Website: walmart
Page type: customer-info-address
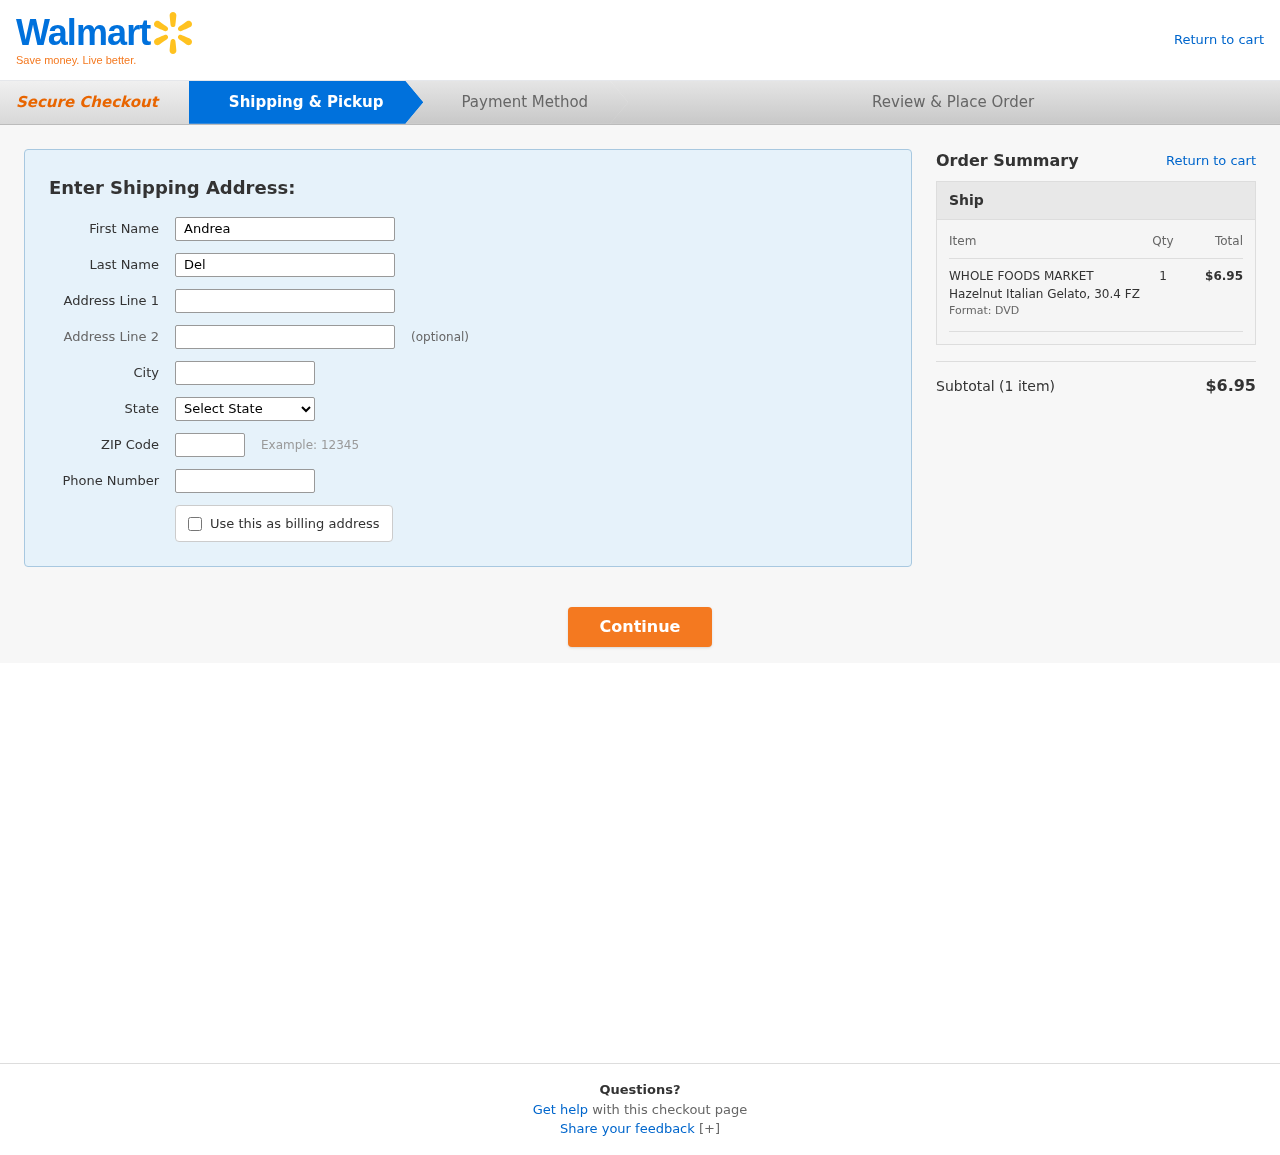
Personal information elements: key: PII_CITY
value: Crystalview
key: PII_FIRSTNAME
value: Andrea
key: PII_LASTNAME
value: Deleon
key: PII_PHONE
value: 9868479703
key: PII_POSTCODE
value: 99832
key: PII_STATE
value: Georgia
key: PII_STREET
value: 17275 Michael Gardens Apt. 926
Product elements: key: PRODUCT1_NAME
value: WHOLE FOODS MARKET Hazelnut Italian Gelato, 30.4 FZ
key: PRODUCT1_QUANTITY
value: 1
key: PRODUCT1_LINE_TOTAL
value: $6.95
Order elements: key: ORDER_NUM_ITEMS
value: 1
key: ORDER_SUBTOTAL
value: $6.95